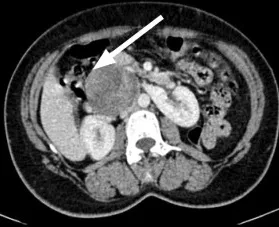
(A-D) Axial contrast enhanced CT abdomen showing well-defined heterogeneously enhancing solid mass arising from isthmus compressing and displacing adjoining second and proximal third portion of the duodenum (arrow in [A.
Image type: radiology (ct)